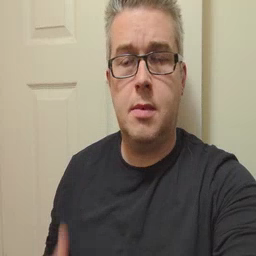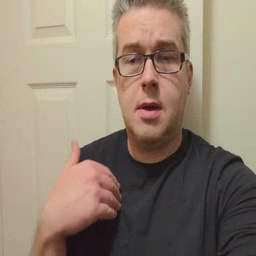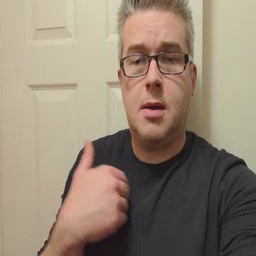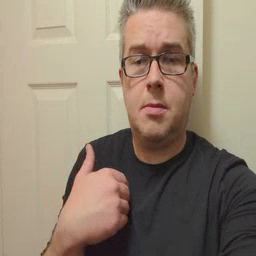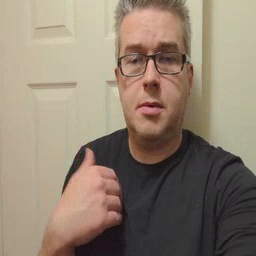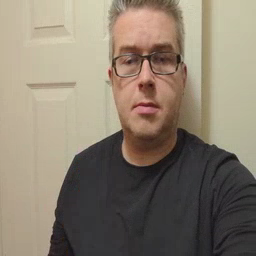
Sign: animal